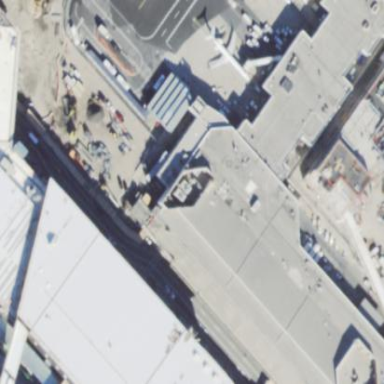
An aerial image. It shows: Airport terminal building.